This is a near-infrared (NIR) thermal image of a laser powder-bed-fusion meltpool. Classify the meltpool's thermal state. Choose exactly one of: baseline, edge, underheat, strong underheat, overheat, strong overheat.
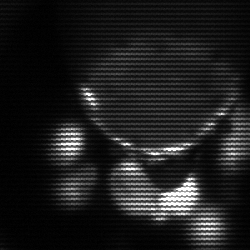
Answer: edge